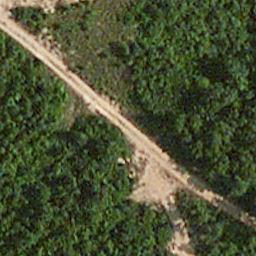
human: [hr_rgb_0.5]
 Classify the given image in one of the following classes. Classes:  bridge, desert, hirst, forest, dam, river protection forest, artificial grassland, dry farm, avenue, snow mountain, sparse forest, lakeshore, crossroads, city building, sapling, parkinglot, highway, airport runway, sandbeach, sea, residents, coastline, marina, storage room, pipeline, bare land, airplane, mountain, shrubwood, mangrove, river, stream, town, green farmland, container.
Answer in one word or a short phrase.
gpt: avenue